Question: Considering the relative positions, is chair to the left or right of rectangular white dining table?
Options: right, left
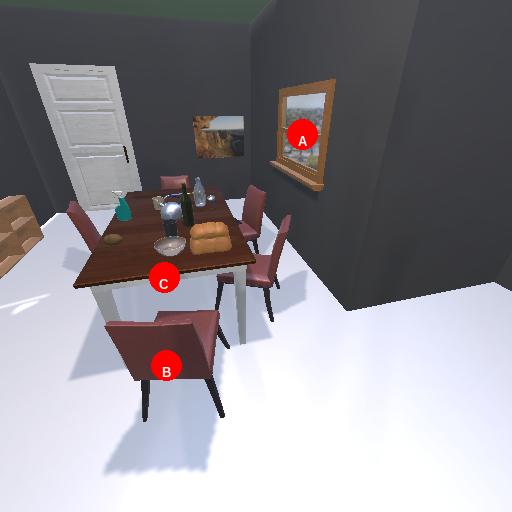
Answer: right